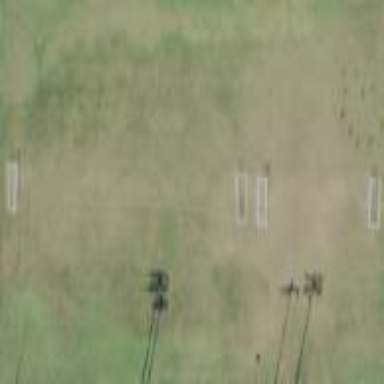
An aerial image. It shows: Soccer pitch for leisure land activities.